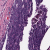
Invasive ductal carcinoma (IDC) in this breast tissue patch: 0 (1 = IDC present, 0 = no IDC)